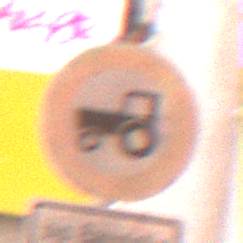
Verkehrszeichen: VerbotKraftfahrzeugeZuegeNichtSchneller25
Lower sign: SonstigeFahrzeugePersonengruppenFrei2
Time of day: MorningAfternoon
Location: Outdoor (Urban)
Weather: Clear
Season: NotSpecified
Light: Natural